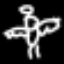
Label: angel